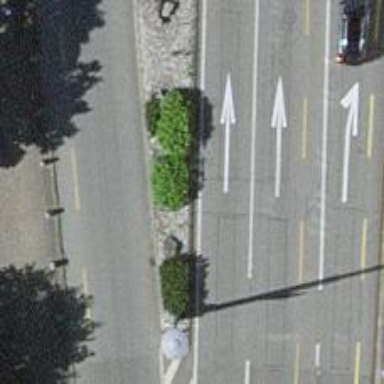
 featuring separate cycle lane and sidewalk."